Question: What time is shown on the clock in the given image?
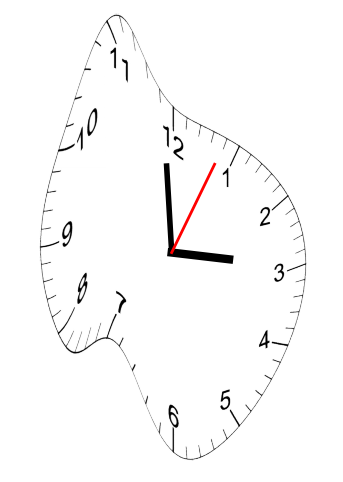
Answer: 02:59:04